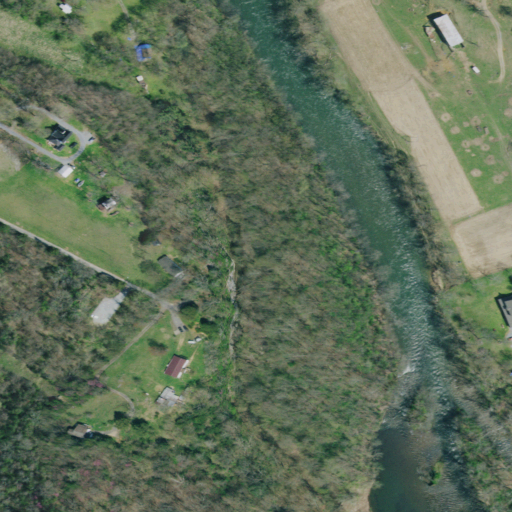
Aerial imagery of island in Tennessee named Lacy Islands containing deciduous forest, pasture, mixed forest, woody wetlands, open development, open water, low intensity development, and herbaceous wetlands